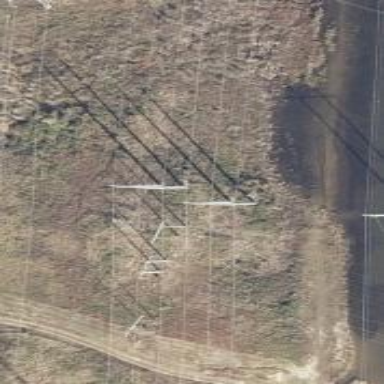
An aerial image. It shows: H-frame power tower with distinctive design.